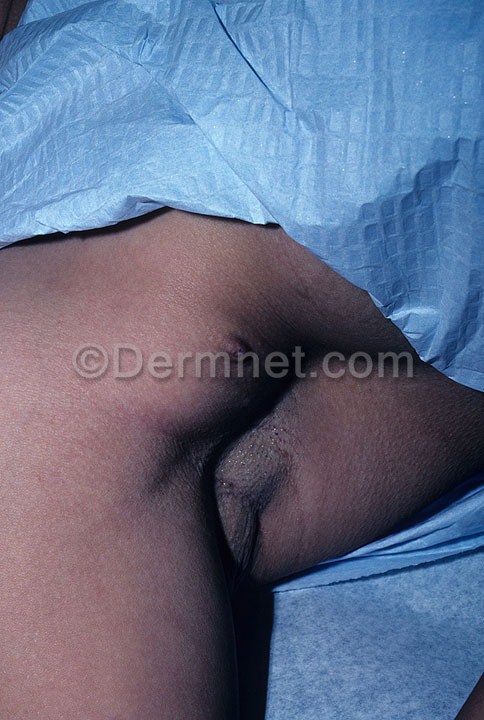
Disease: Seborrheic Keratoses and other Benign Tumors